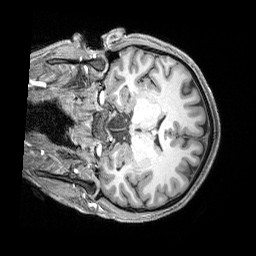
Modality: T1w
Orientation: coronal
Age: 32
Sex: male
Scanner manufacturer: siemens
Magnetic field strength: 3 T
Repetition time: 2.4 s
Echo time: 0.00215 s